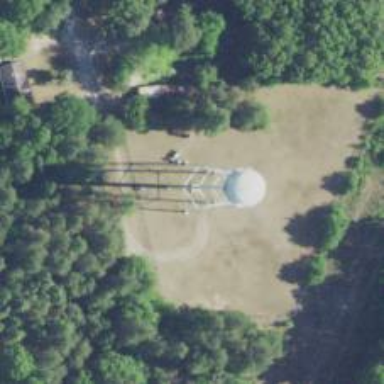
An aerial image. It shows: Water tower that is man-made.